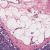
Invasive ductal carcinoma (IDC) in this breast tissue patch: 0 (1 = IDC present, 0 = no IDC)